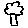
Label: tree